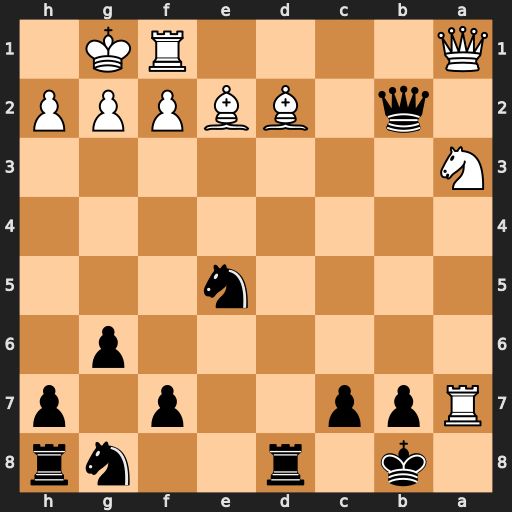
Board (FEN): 1k1r2nr/Rpp2p1p/6p1/4n3/8/N7/1q1BBPPP/Q4RK1
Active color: b
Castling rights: -
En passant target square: -
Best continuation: Qxa1 Rxa1 Kxa7 Bc3 f6 Nc4+ Kb8 Nxe5 fxe5